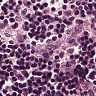
Metastatic tissue present: no